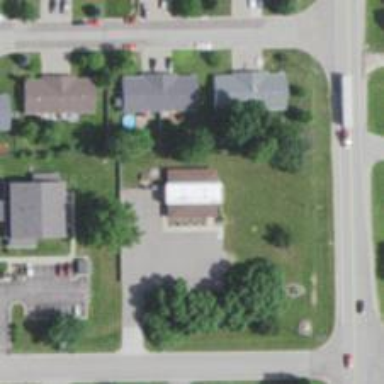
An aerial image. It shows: Healthcare clinic.